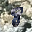
Label: 8